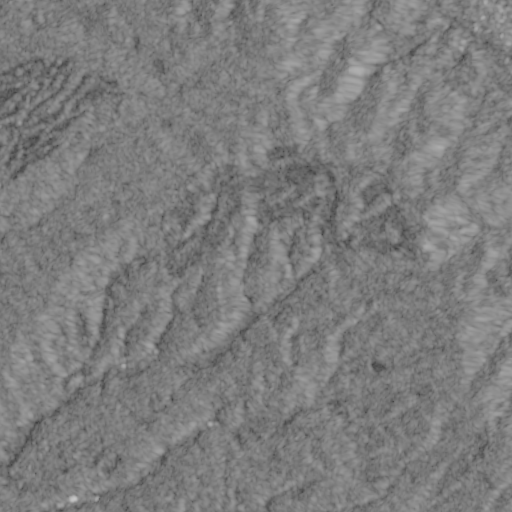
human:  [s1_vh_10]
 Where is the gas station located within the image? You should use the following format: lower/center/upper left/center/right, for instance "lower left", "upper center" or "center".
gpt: The gas station is located in the upper right of the image.
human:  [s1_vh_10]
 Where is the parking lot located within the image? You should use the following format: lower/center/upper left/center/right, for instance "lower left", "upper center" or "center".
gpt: The parking lot is located in the upper right of the image.
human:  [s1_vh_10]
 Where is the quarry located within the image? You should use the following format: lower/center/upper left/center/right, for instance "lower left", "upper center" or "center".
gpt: There is no quarry in the image.

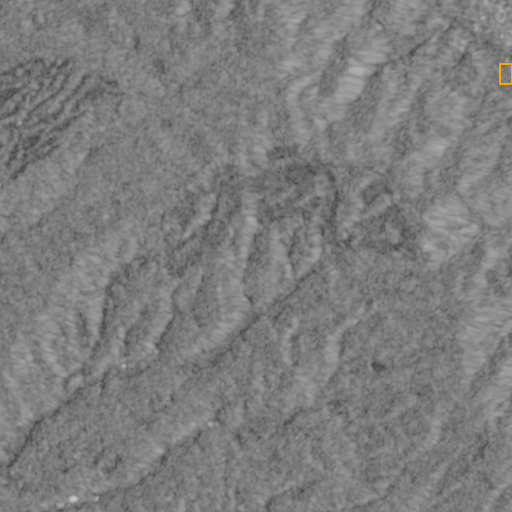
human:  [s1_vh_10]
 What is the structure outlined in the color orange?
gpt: The structure outlined in orange is a parking lot.
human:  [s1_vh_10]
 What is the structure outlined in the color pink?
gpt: There is no pink outline.